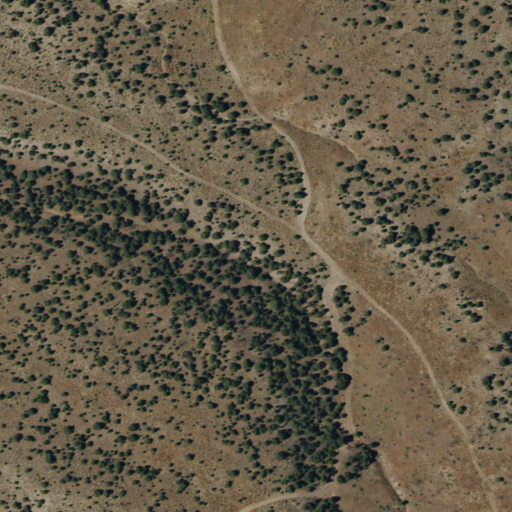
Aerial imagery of valley in Nevada named Mormon Canyon containing shrub, evergreen forest, and grassland